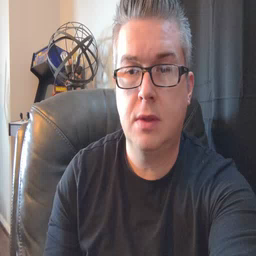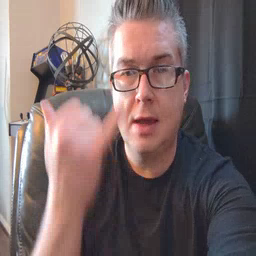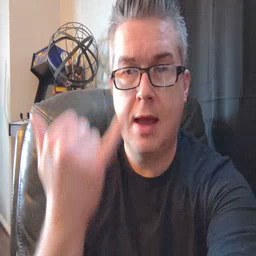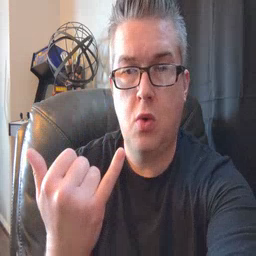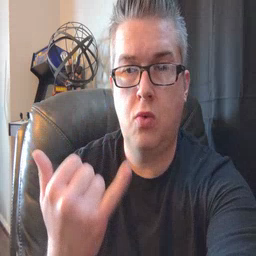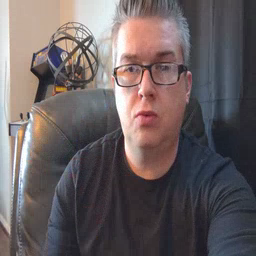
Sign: now